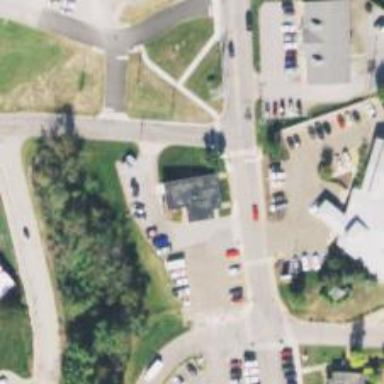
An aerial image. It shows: Clinic.